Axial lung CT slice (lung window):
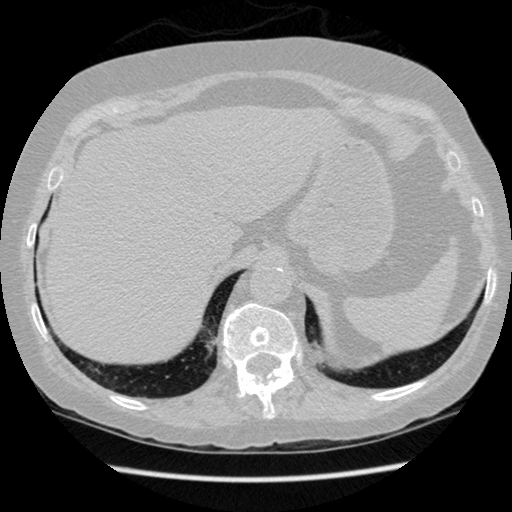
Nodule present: no